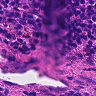
Metastatic tissue present: no